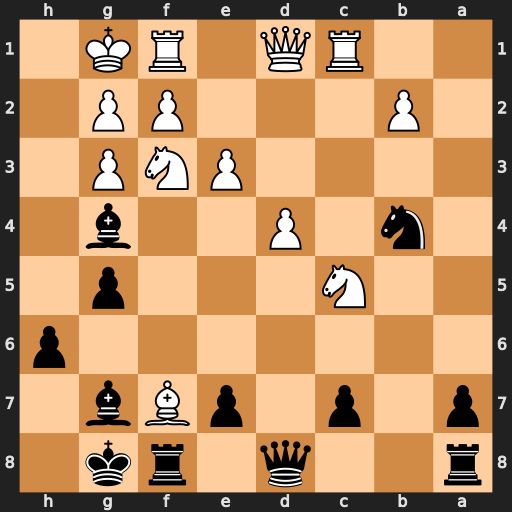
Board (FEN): r2q1rk1/p1p1pBb1/7p/2N3p1/1n1P2b1/4PNP1/1P3PP1/2RQ1RK1
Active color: b
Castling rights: -
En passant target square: -
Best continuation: Rxf7